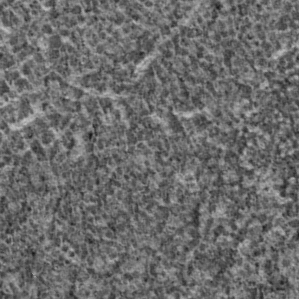
Label: frost